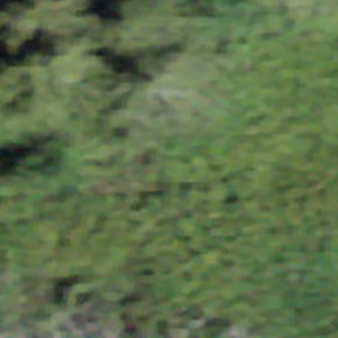
Label: other